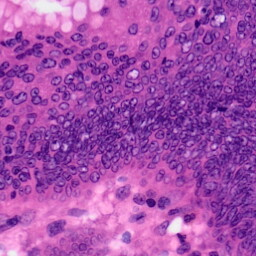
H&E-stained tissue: Colon